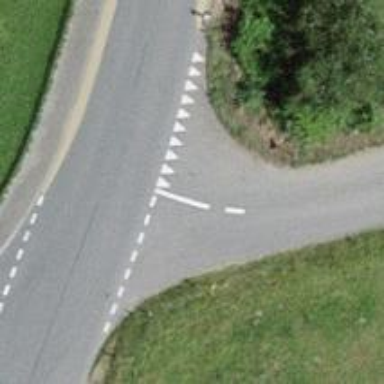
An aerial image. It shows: Road with "give way" sign.